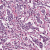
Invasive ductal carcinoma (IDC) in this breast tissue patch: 1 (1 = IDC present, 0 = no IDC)